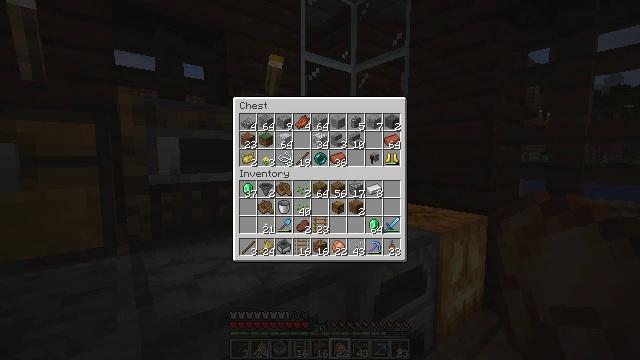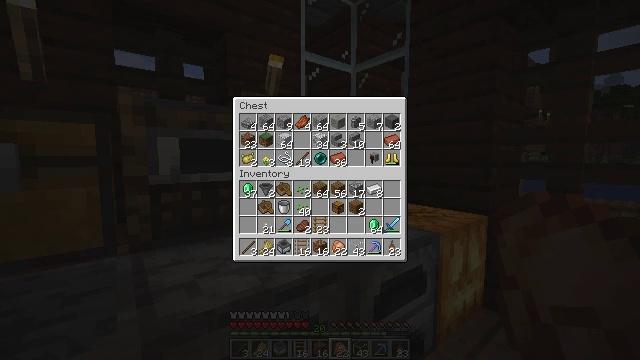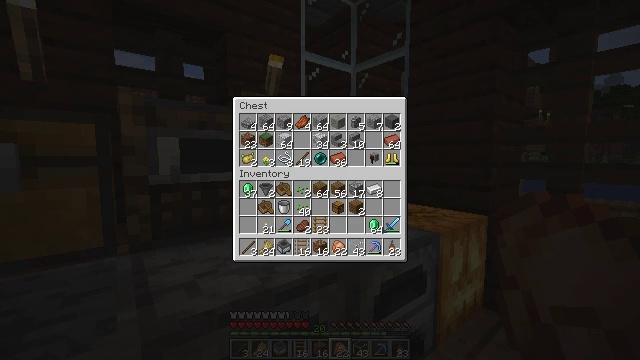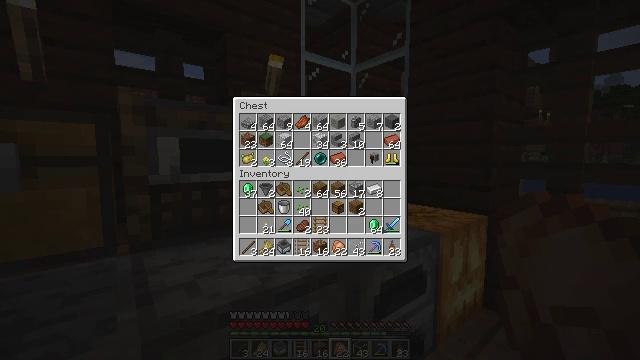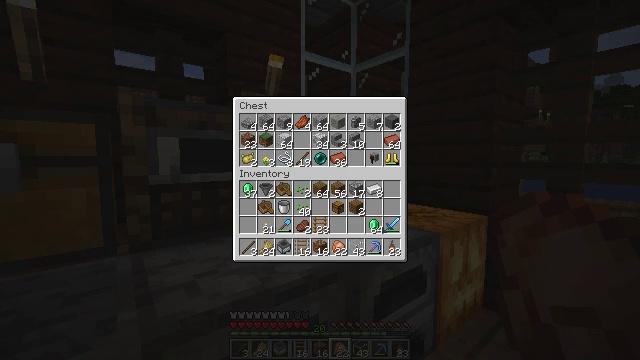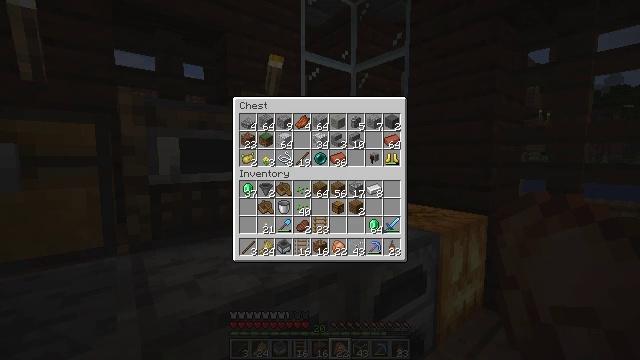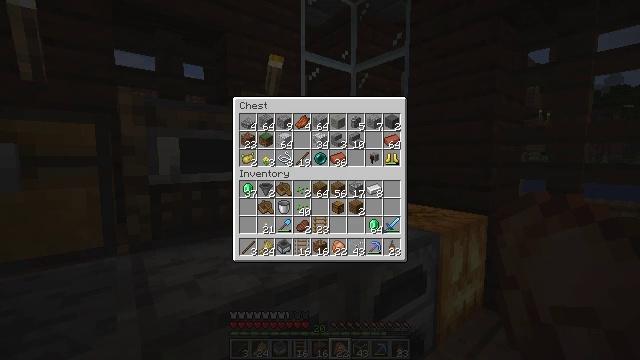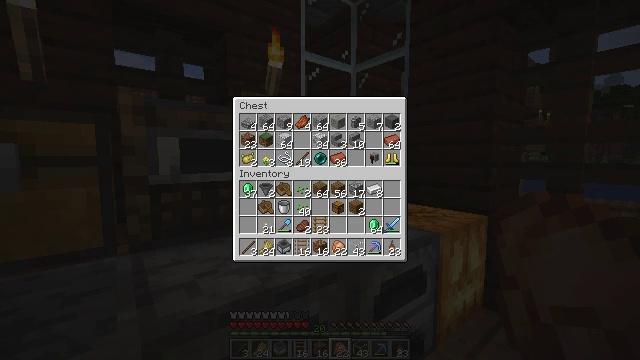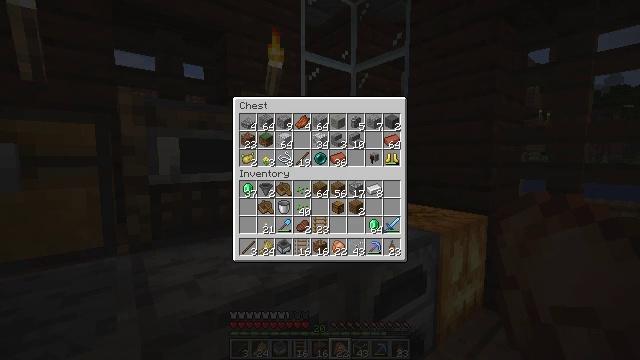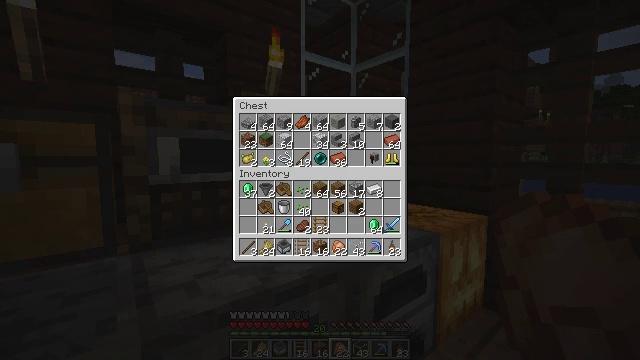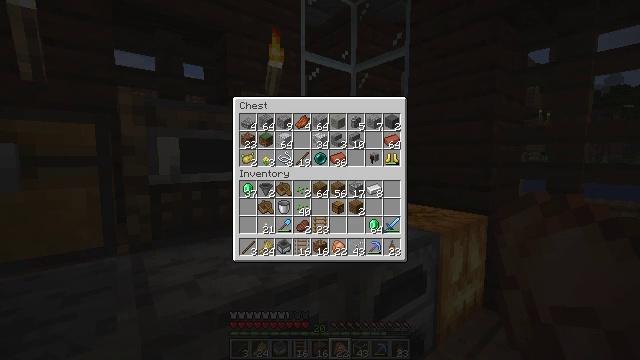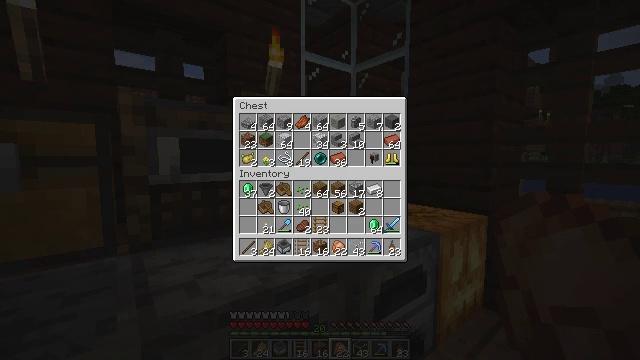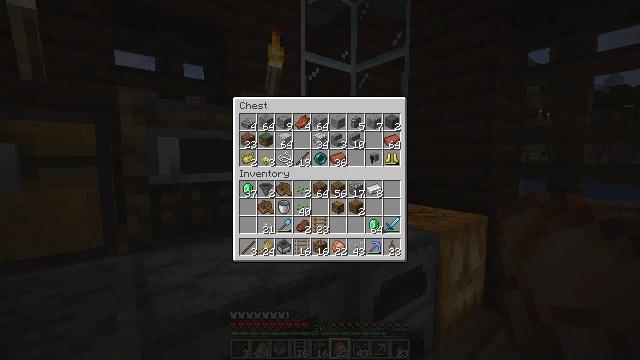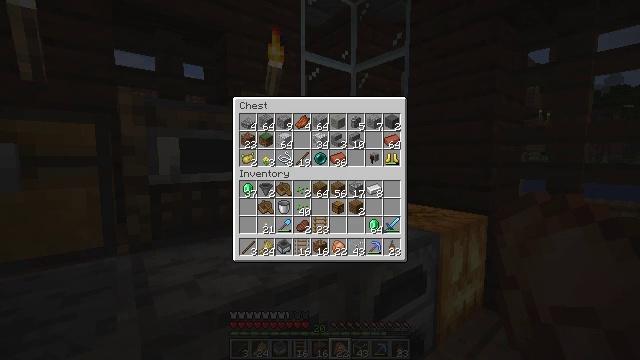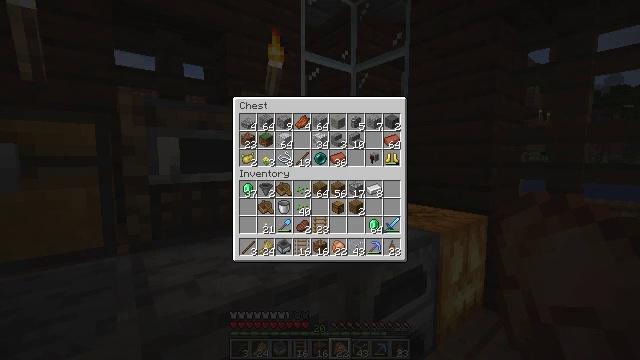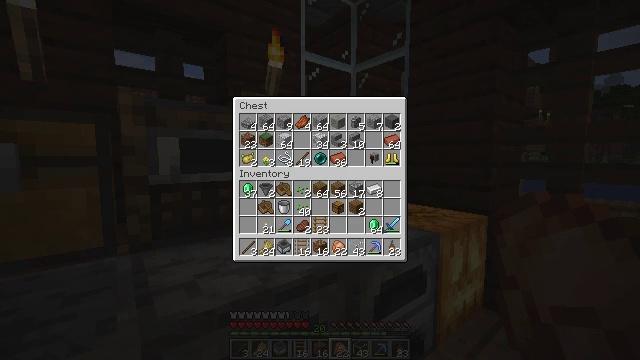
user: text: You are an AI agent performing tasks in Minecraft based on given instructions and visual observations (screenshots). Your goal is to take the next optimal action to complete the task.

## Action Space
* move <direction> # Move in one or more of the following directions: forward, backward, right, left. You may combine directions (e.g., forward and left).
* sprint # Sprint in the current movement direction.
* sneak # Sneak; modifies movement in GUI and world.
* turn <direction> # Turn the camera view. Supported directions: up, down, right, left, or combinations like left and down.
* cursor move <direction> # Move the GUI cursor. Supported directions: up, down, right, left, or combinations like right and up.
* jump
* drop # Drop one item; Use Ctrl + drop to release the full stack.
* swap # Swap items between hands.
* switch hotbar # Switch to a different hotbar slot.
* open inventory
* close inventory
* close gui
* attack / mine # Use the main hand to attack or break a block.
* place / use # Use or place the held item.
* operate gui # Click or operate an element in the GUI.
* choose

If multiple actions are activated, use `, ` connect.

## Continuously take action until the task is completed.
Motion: motion action
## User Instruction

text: Construct an observer at the crafting table.
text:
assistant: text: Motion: no_op
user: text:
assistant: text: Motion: no_op
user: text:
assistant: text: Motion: no_op
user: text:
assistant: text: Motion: no_op
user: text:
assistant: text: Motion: no_op
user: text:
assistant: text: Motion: no_op
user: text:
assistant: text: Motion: no_op
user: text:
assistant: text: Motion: no_op
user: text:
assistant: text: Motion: no_op
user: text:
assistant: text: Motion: no_op
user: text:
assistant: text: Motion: no_op
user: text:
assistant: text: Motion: no_op
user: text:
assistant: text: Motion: no_op
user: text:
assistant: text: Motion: no_op
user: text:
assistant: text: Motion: no_op
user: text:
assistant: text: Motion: no_op
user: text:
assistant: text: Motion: no_op
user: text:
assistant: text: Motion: no_op
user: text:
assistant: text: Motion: no_op
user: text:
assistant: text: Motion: no_op
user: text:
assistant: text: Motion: no_op
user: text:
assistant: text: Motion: no_op
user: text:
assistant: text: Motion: no_op
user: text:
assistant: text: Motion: no_op
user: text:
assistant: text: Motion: no_op
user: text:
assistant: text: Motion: no_op
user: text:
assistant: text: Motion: no_op
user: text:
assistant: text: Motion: no_op
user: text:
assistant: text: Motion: no_op
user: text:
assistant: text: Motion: no_op